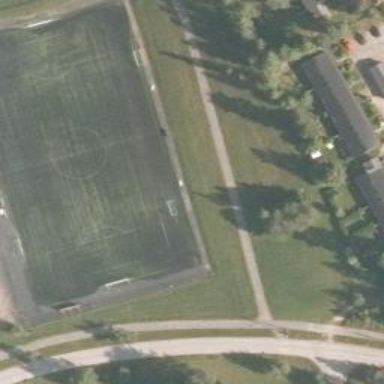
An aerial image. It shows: Soccer pitch for leisure land activities.